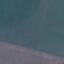
Land use / land cover: AnnualCrop